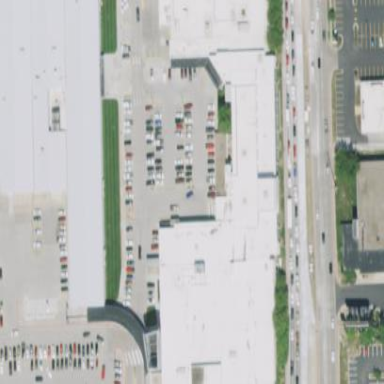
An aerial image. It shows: Retail building housing furniture shop.